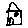
Label: house